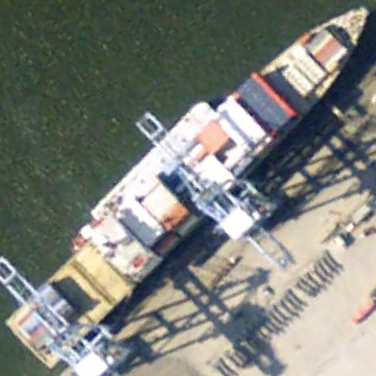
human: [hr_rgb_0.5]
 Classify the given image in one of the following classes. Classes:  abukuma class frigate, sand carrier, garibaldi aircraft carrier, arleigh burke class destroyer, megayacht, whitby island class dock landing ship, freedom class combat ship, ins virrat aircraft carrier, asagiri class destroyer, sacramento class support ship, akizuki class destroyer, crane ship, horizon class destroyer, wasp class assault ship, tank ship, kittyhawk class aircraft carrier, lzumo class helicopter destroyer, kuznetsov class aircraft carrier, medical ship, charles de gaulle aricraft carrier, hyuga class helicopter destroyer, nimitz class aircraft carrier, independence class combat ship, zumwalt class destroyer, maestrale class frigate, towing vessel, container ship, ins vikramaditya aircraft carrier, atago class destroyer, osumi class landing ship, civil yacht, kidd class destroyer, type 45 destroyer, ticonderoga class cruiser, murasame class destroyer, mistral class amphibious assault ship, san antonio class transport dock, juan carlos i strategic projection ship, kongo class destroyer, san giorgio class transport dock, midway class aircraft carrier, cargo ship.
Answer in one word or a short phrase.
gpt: Container ship